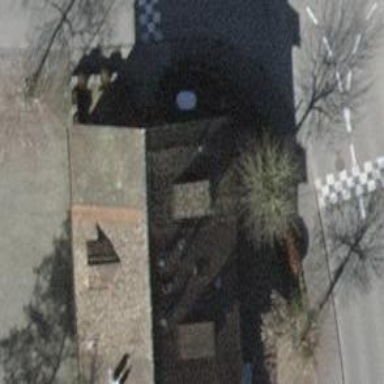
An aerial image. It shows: Restaurant.